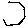
Label: hexagon